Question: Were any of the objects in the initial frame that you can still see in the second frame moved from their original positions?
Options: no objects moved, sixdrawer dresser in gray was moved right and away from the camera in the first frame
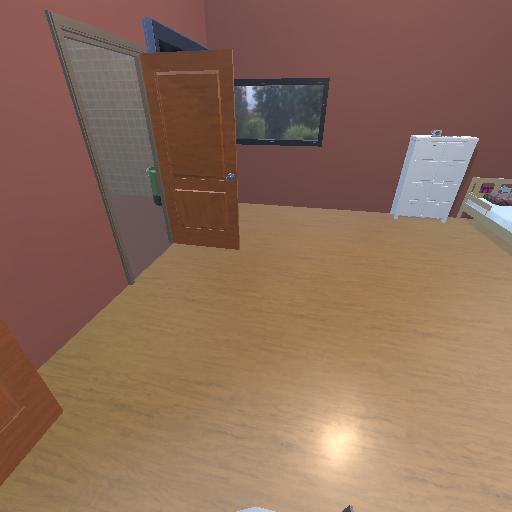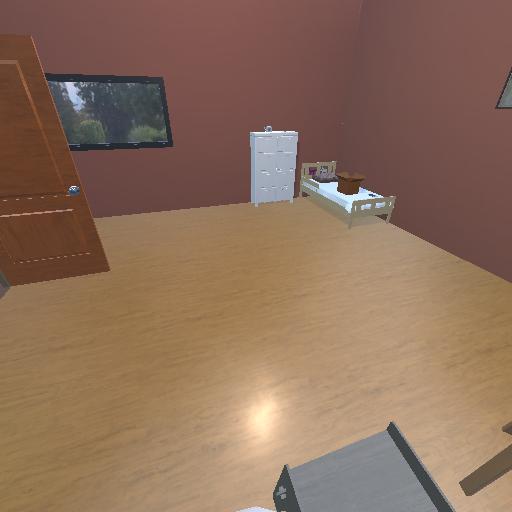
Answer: no objects moved